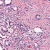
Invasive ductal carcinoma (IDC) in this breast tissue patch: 1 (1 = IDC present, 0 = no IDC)